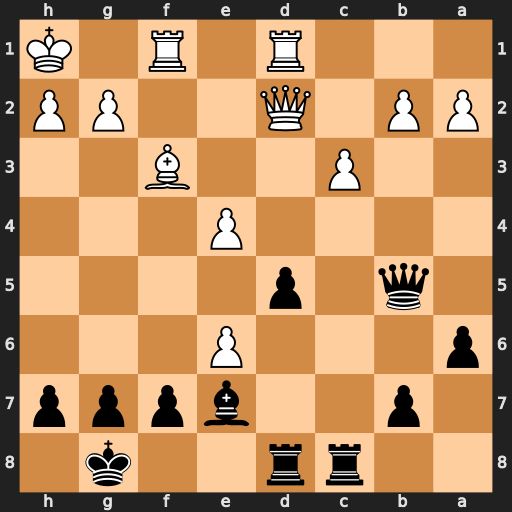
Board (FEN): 2rr2k1/1p2bppp/p3P3/1q1p4/4P3/2P2B2/PP1Q2PP/3R1R1K
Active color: b
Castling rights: -
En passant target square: -
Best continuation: dxe4 exf7+ Kf8 Qe2 exf3